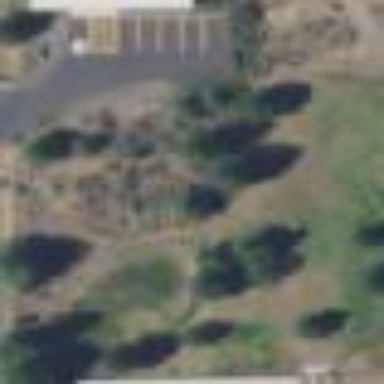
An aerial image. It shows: Fenced dog park for leisure activities on land.